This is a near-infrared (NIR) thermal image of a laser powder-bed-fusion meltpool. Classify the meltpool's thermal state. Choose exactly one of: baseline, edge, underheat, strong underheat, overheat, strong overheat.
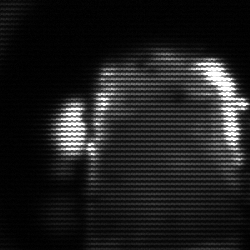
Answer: baseline